The image is an STFT spectrogram (time versus frequency) of a rolling-element bearing's vibration signal. Classify the bearing condition as one of: normal, inner_race, outer_race, ball.
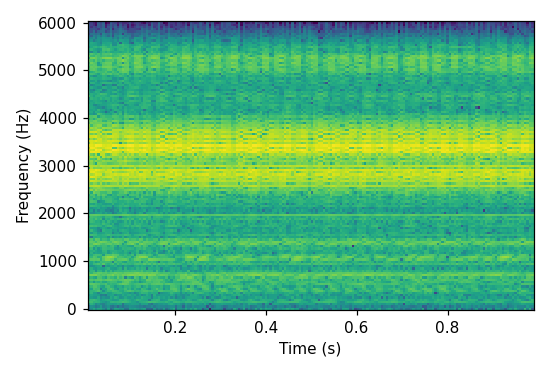
Answer: outer_race